Question: Here is my problem, this green background in chat:
Css:
'''
html {
background: transparent!important;
}
'''
iFrame:
'''
<iframe frameborder="0" marginheight="0" style="height: 100%;margin-left: -19px;width: 520px;" marginwidth="0" scrolling="no" src="/chatbox/index.forum?page=front&"></iframe>
'''
How to be transparent in the right way ?
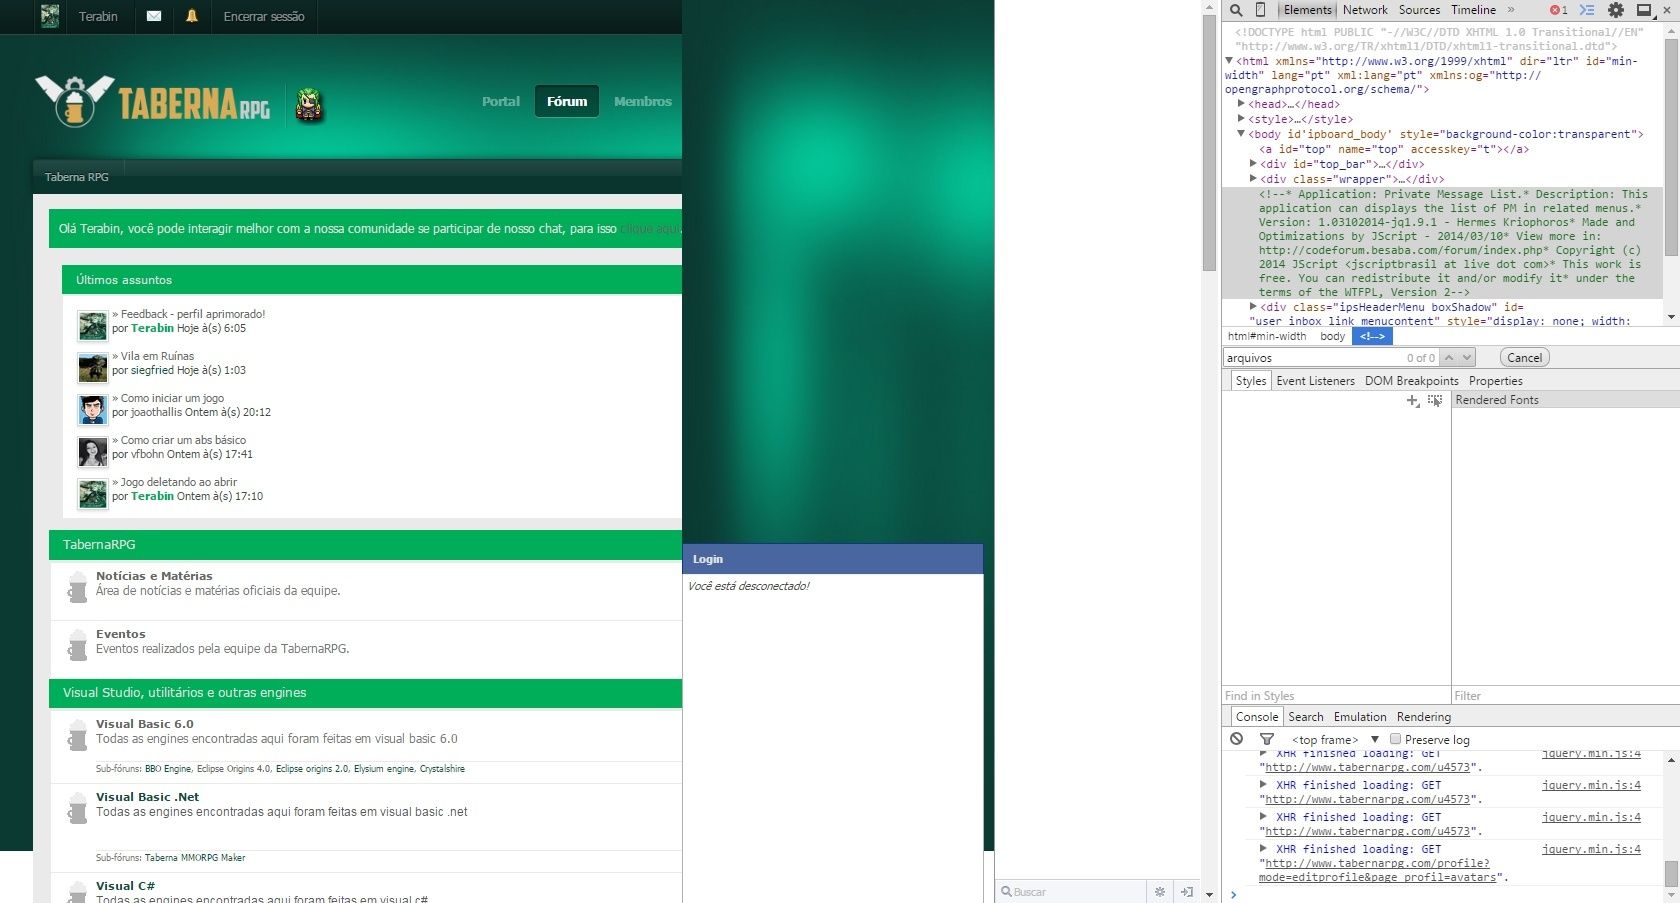
Answer: use 'body' tag instead of 'html' tag and out a space between 'transparent' and '!important'
'''
body {
background: transparent !important;
}
'''
hope it helps